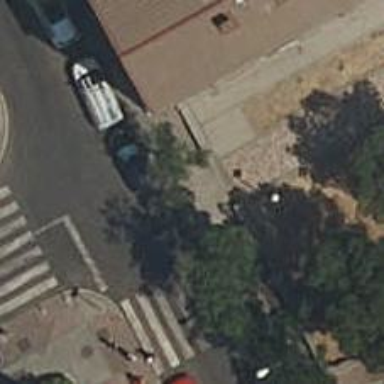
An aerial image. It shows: Pedestrian road.